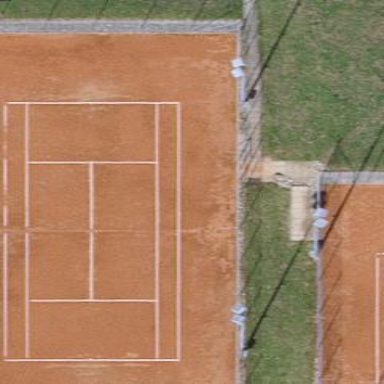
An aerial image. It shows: Tennis court in leisure pitch.